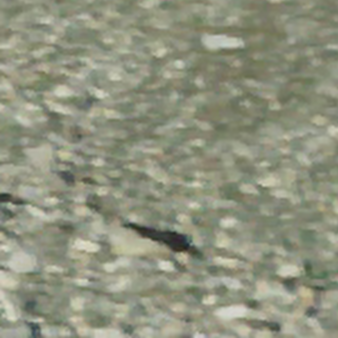
Label: other